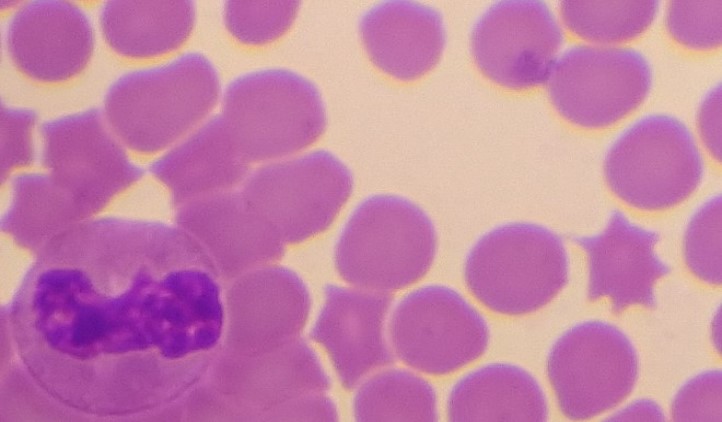
White blood cell type: Eosinophil